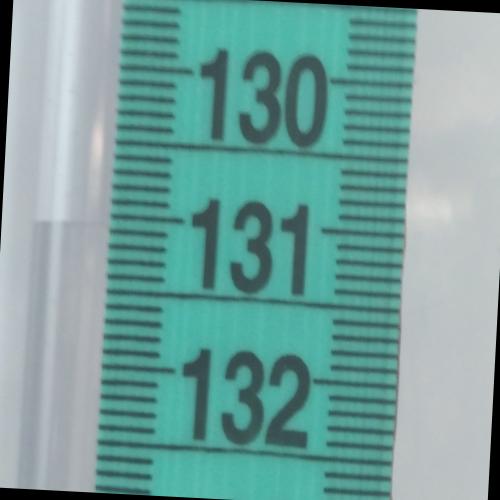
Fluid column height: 131.0 cm